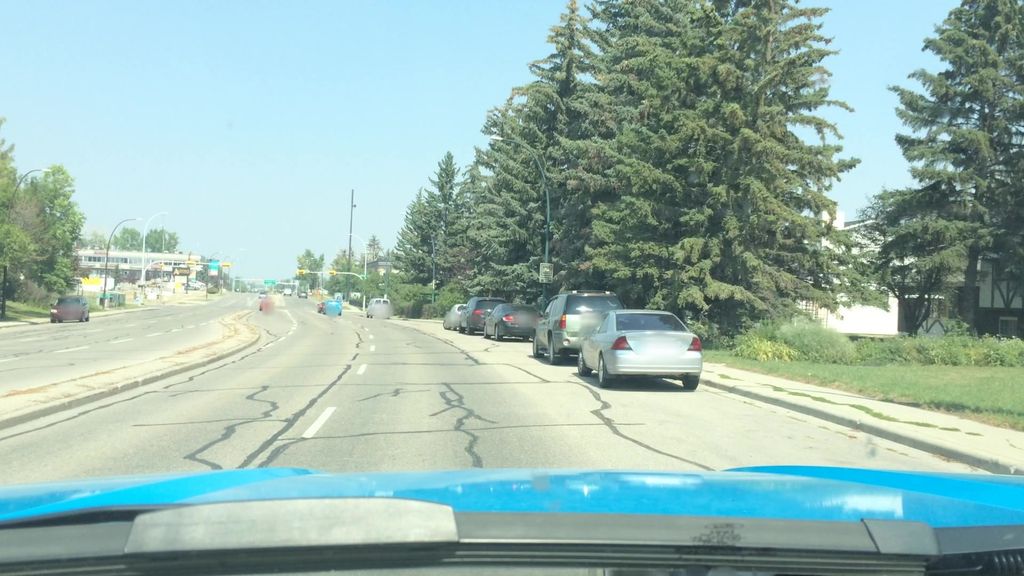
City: calgary